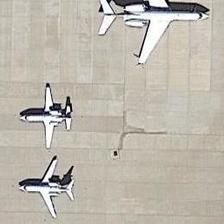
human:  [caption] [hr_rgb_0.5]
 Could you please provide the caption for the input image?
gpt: one large plane and two small planes are parked on an airport .

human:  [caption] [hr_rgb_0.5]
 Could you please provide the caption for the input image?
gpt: three different planes are on an airport .

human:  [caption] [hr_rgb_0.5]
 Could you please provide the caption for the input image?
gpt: the three planes stopped in the opposite direction .

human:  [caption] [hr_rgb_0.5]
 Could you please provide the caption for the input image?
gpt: three planes are parked on an airport .

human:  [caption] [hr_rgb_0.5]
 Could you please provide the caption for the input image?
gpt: three planes are parked on an airport .